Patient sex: F
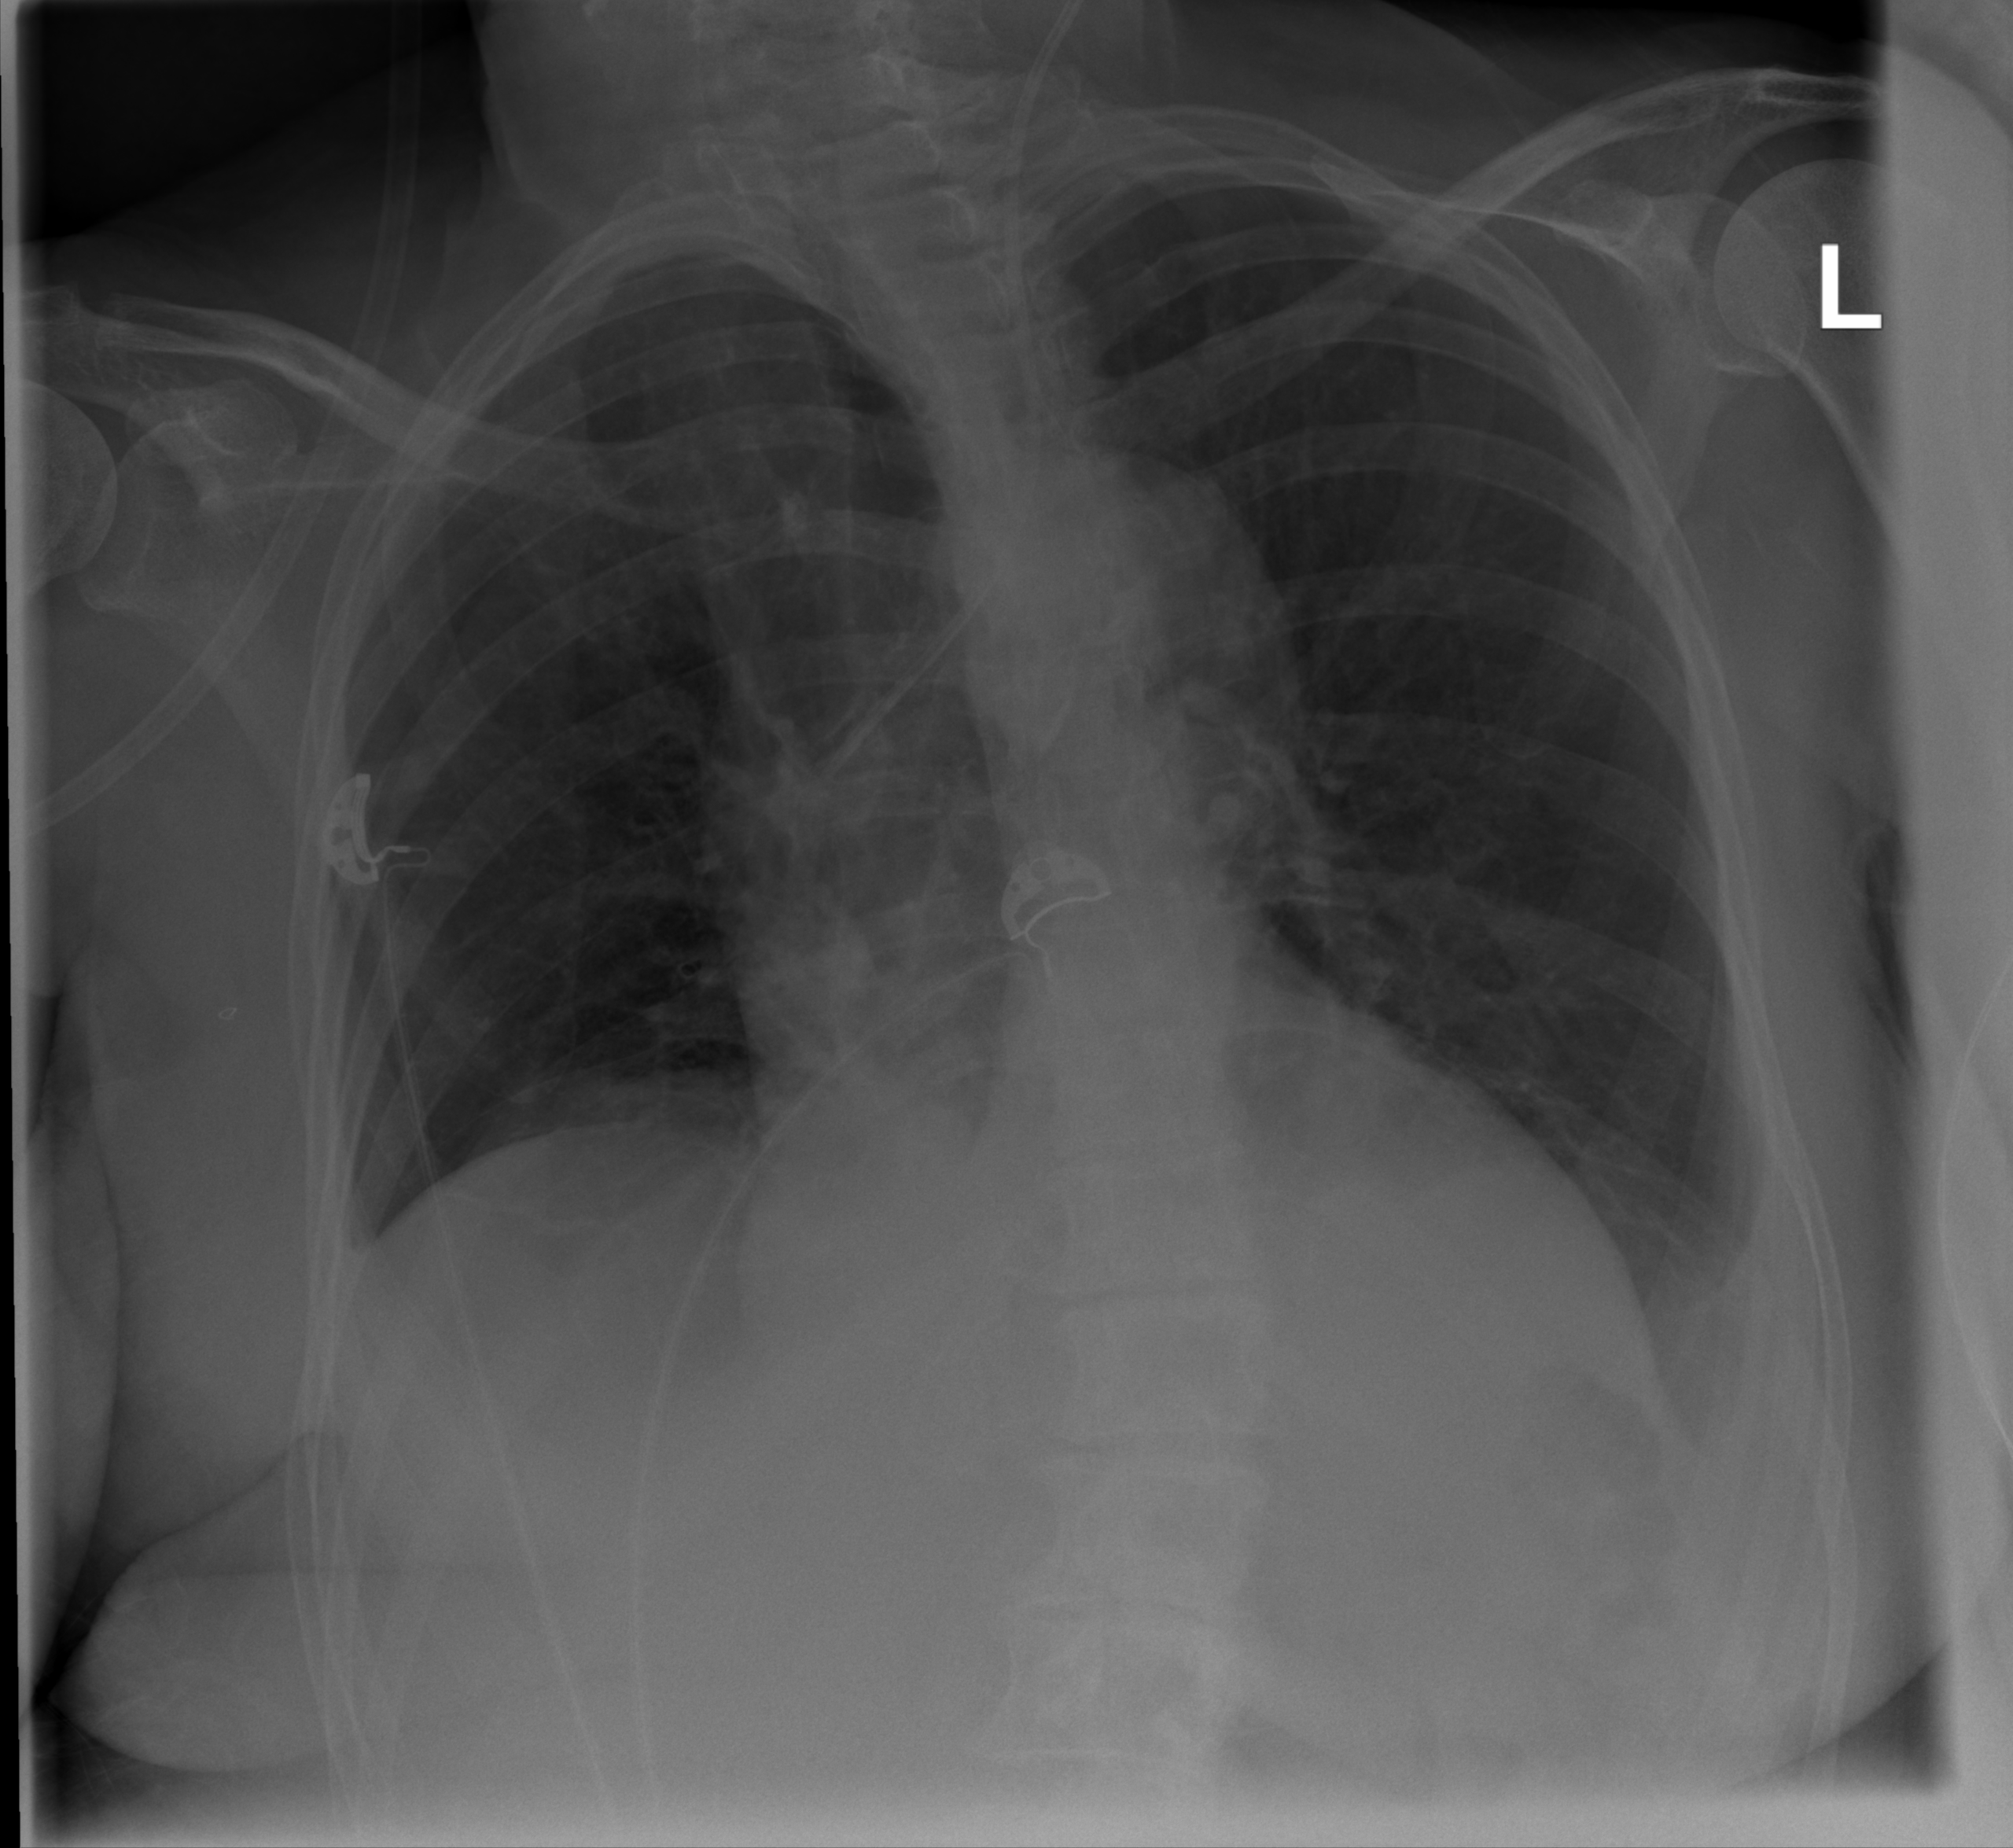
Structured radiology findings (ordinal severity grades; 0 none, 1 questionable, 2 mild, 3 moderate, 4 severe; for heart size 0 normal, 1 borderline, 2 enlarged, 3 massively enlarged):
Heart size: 2
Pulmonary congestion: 0
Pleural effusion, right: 1
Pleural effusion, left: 2
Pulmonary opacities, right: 0
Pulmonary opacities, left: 0
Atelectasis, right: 2
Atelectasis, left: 2